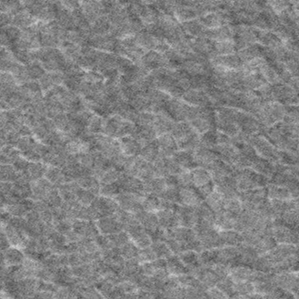
Label: frost